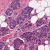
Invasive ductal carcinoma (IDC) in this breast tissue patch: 0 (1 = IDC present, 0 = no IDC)